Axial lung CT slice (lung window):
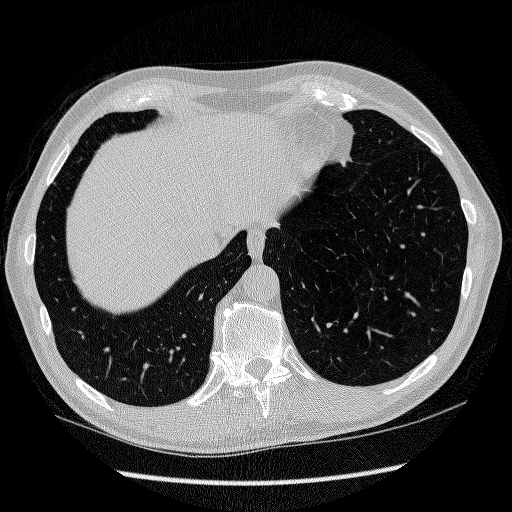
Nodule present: no